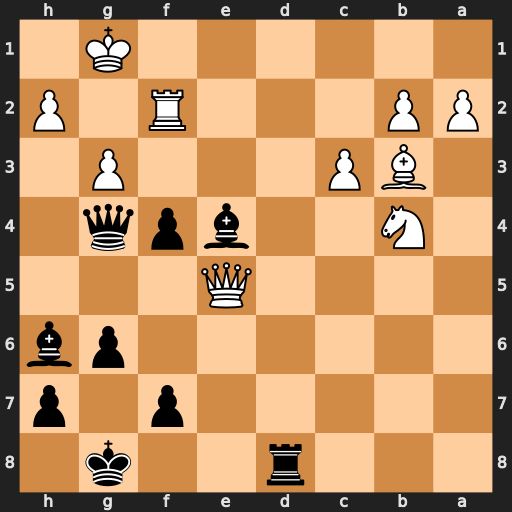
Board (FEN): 3r2k1/5p1p/6pb/4Q3/1N2bpq1/1BP3P1/PP3R1P/6K1
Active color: b
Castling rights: -
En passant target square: -
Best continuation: Rd1+ Bxd1 Qxd1+ Rf1 Qe2